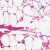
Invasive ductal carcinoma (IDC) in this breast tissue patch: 0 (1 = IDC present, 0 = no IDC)